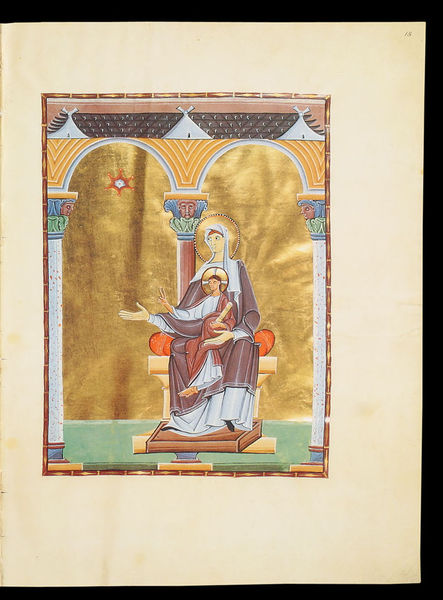
Titel: Perikopenbuch Heinrichs II.
Institution: München, Bayerische Staatsbibliothek
Schlagwörter: blau, hand, gelb, grün, sitzen, frau, geste, grau, orange, schwarz, stuhl, säule, säulen, dach, rot, schleier, malerei, muster, ornament, architektur, bibel, gesicht, hände, gewand, gold, sitzend, kind, mutter, blatt, bogen, lila, hocker, rand, rundbogen, kissen, thron, bögen, buch, stern, seite, kapitell, buchseite, heiligenschein, christus, jesus, mittelalter, schriftrolle, heilige, maria, madonna, miniatur, sohn, goldgrund, ikone, innenarchitektur, jesuskind, glorie, buchmalerei, muttergottes, weisung